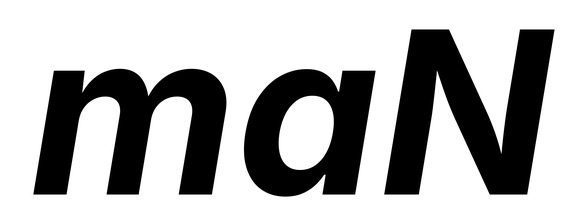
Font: Inter-Italic_Bold_Italic